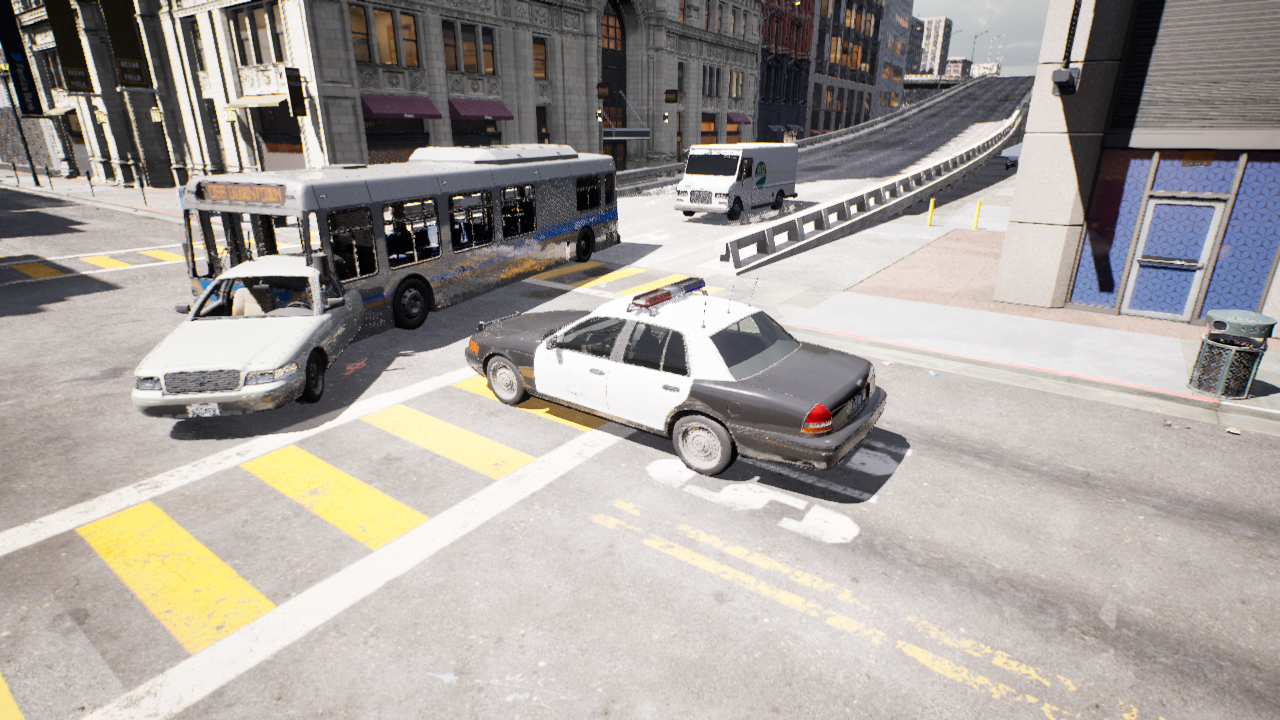
Venue: residential
Lighting: clear day
Vehicle rig: sedan